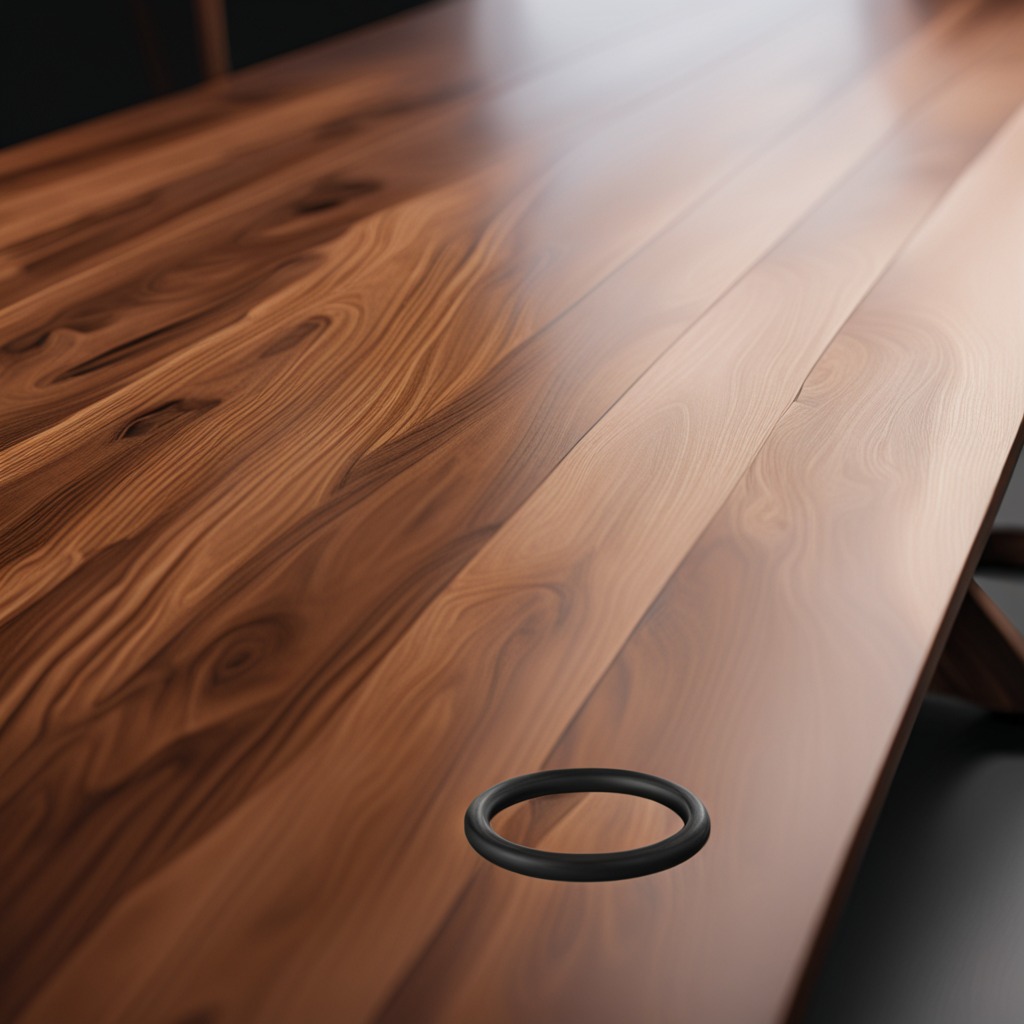
A rubber O-ring is lying on a wooden table in a carpentry studio rich wood textures side lighting.